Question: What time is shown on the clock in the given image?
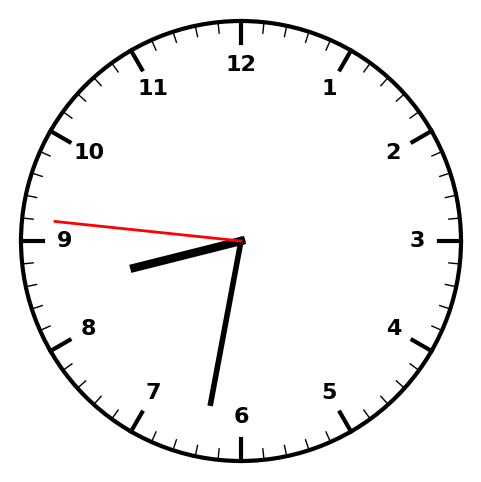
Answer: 08:31:46